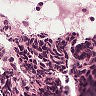
Metastatic tissue present: no